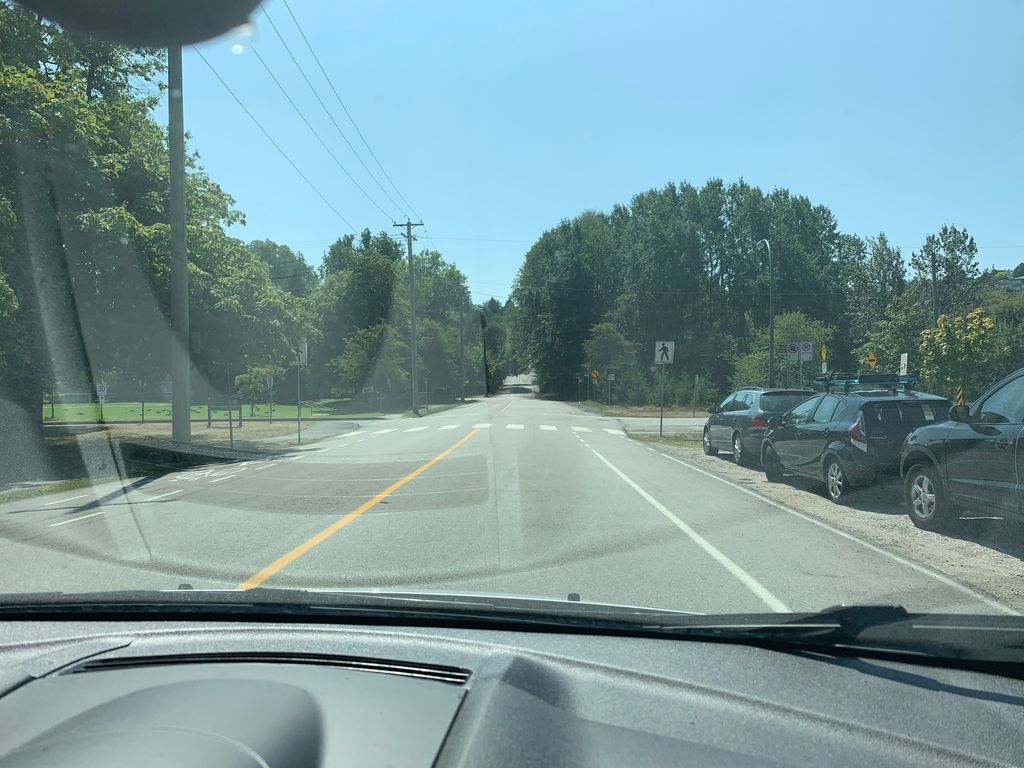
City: vancouver